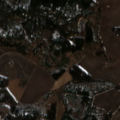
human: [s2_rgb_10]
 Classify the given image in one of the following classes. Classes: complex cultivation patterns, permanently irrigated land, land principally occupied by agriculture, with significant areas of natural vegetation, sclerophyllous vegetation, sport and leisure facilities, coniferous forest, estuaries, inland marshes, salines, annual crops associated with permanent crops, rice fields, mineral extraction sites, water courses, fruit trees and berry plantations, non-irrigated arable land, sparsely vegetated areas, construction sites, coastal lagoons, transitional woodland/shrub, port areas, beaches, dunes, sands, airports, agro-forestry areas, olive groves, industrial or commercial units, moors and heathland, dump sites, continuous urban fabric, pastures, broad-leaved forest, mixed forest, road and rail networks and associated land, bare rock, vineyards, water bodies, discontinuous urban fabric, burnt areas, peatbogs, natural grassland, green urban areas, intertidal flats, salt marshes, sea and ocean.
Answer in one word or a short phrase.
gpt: non-irrigated arable land, mixed forest